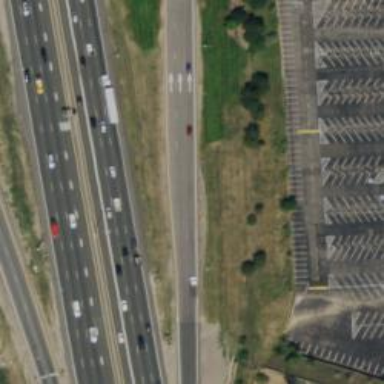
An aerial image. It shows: Asphalt motorway link.